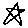
Label: star